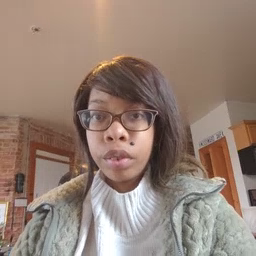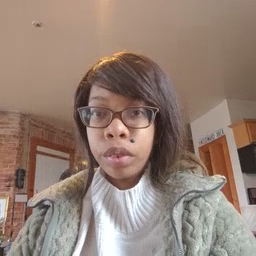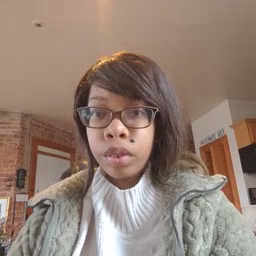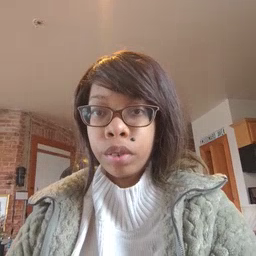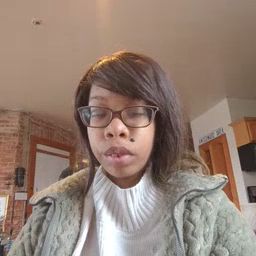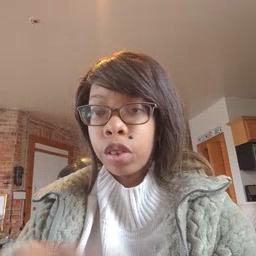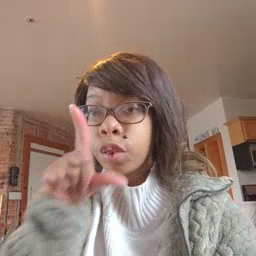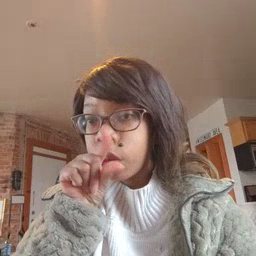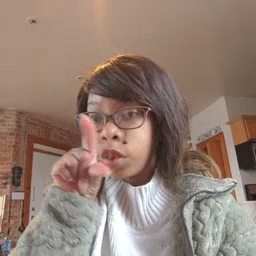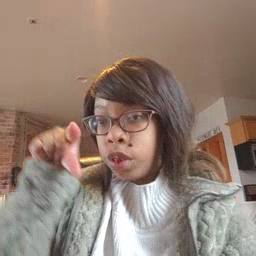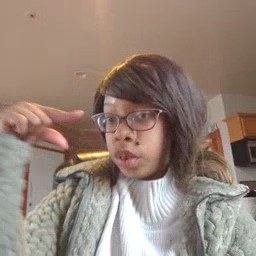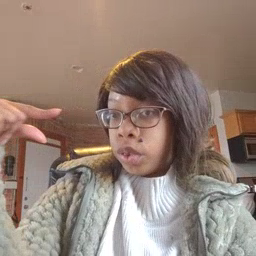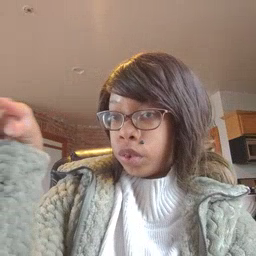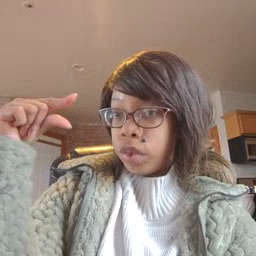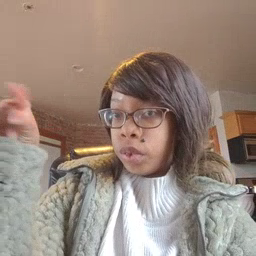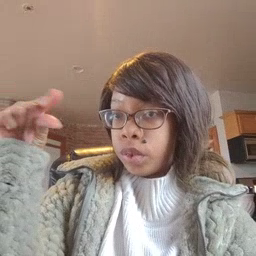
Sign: goose